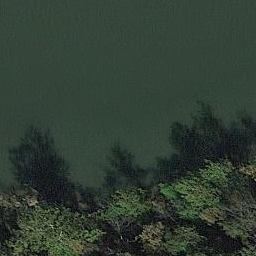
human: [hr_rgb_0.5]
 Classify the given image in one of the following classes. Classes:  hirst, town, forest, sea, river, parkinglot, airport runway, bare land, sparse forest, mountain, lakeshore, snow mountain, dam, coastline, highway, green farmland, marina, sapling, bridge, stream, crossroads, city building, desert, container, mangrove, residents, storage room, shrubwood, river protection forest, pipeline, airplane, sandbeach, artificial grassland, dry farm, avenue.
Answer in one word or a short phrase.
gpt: river protection forest